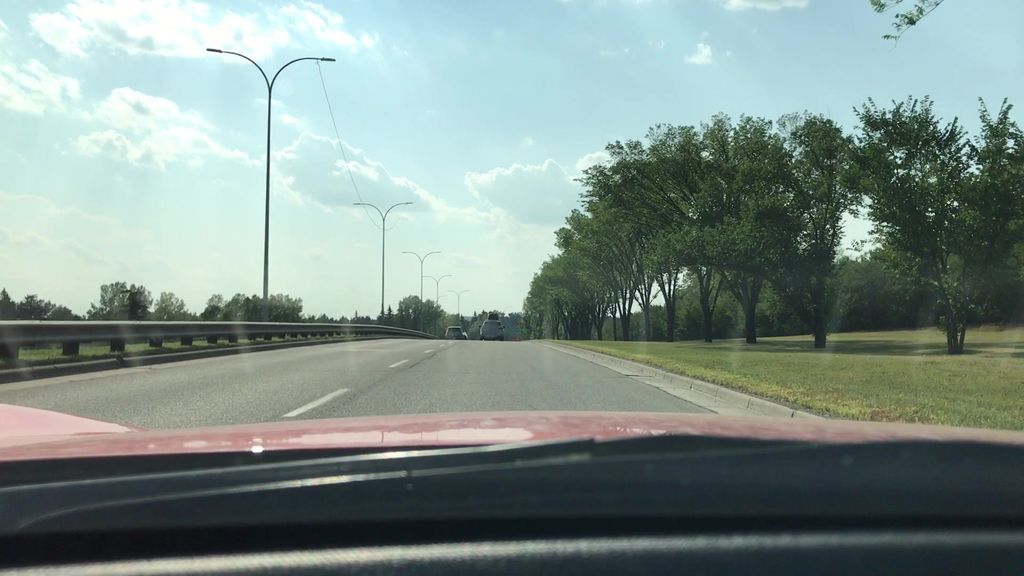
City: calgary